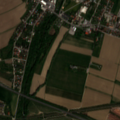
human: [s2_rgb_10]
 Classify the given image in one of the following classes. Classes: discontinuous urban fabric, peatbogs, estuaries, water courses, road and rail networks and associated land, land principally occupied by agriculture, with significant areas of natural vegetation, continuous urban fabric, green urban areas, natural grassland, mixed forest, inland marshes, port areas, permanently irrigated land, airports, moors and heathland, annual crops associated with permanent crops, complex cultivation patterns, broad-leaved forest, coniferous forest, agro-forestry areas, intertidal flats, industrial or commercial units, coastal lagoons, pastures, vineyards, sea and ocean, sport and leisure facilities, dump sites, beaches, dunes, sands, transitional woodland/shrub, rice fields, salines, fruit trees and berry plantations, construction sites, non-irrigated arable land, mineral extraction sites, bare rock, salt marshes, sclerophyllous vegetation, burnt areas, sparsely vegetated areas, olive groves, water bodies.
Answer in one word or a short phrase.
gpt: discontinuous urban fabric, industrial or commercial units, non-irrigated arable land, pastures, land principally occupied by agriculture, with significant areas of natural vegetation